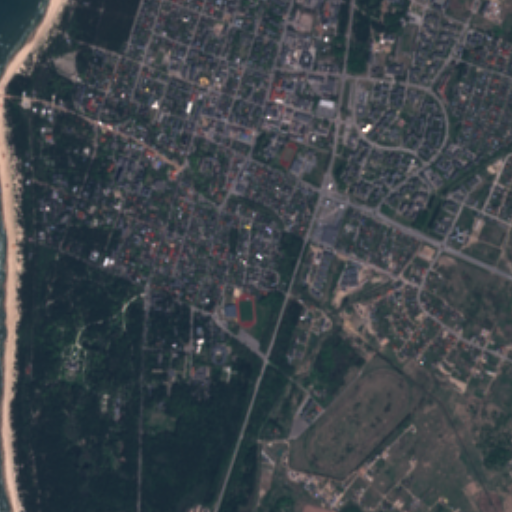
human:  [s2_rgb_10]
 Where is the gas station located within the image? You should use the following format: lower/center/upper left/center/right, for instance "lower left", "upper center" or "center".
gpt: The gas station is located in the center of the image.
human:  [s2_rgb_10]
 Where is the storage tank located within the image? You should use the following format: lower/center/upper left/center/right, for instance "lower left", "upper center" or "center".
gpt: The storage tank is located in the upper center of the image.
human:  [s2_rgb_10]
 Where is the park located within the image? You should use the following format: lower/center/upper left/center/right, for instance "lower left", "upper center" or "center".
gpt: There is no park in the image.